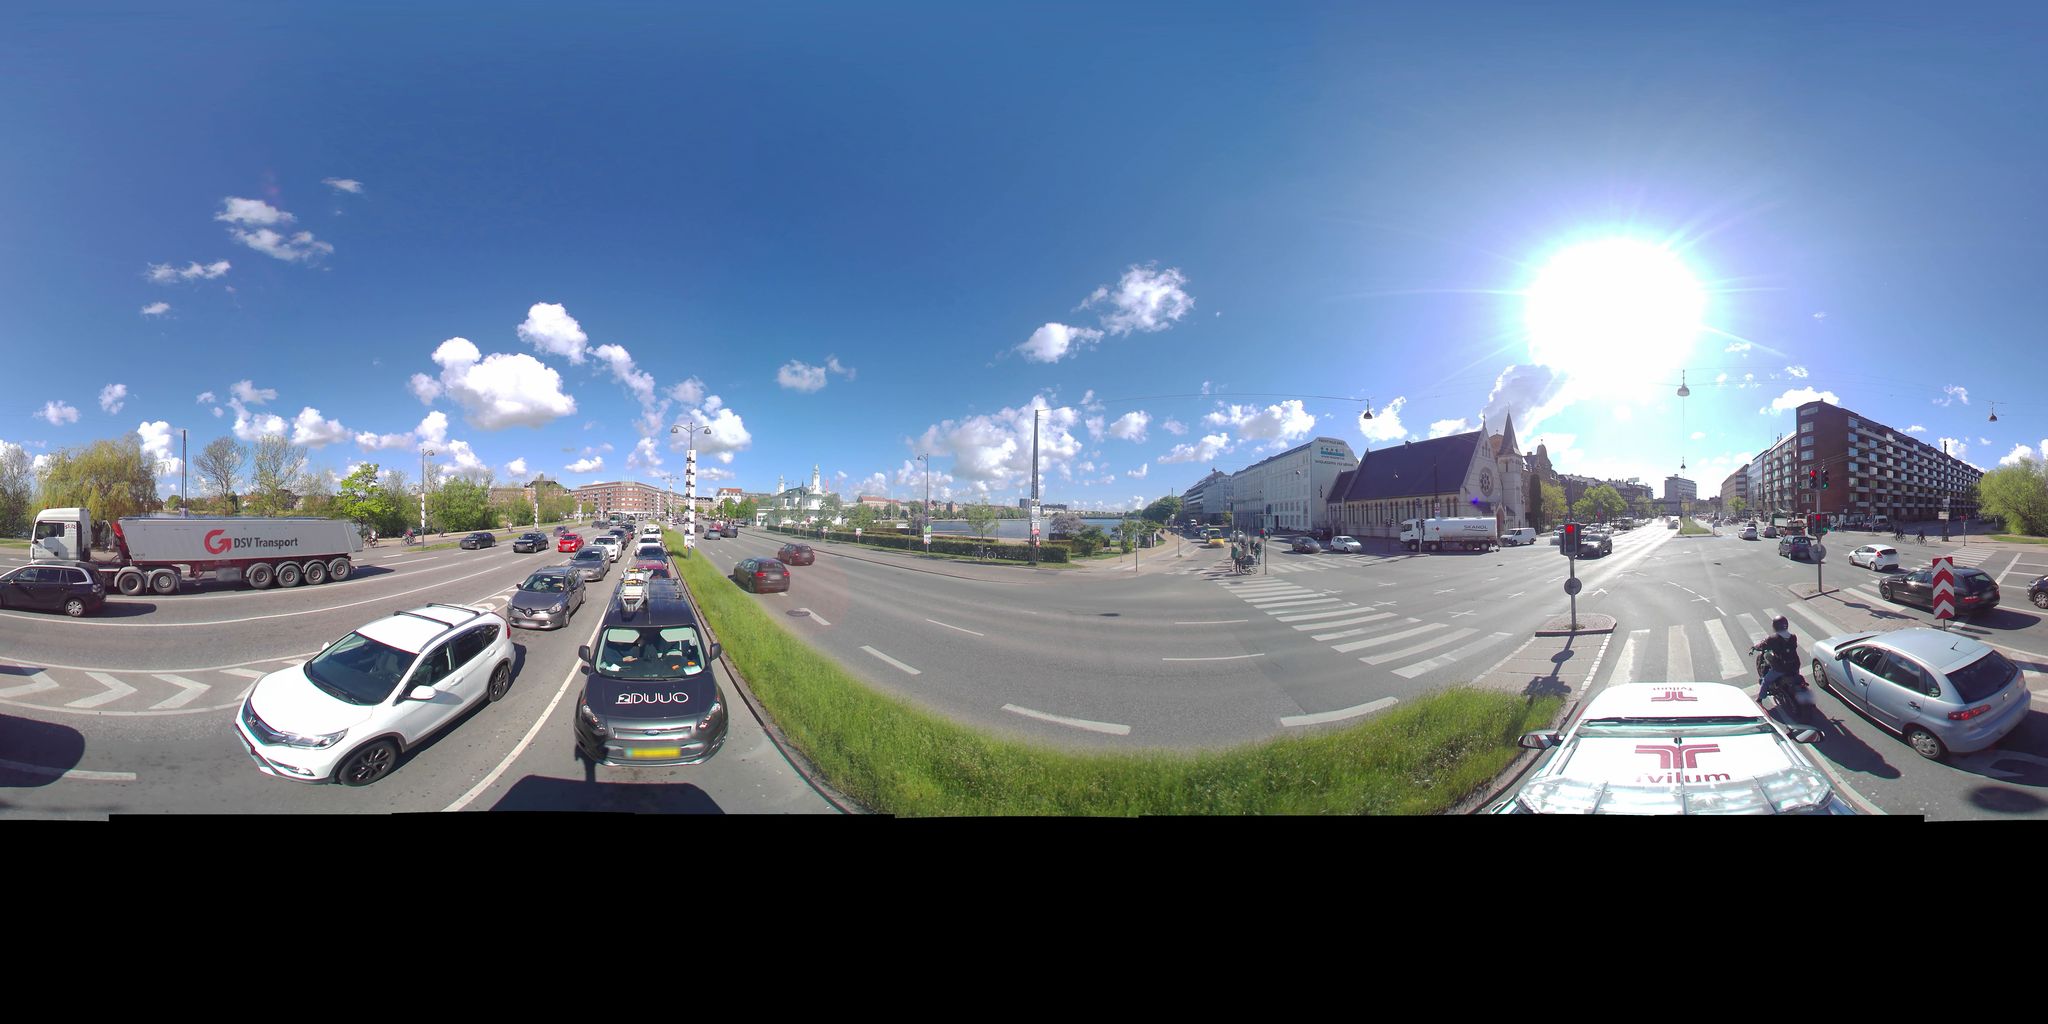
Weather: clear
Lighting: day
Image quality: good
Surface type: cycling surface
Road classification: tertiary_link
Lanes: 2
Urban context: urban centre
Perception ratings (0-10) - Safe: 0.62, Lively: 3.94, Beautiful: 8.01, Boring: 2.51, Depressing: 5.63, Wealthy: 2.33